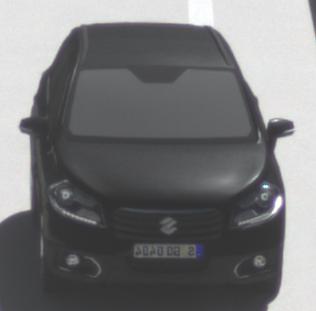
Make: Suzuki
Model: SX4 S-Cross 1.6
Detailed model: SX4 (II) S-Cross
Model produced from: 2013/10
Model produced until: 2015/08
Doors: 5
Color: black
Road condition: dry road
Daytime: midday
Contrast: high contrast